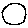
Label: circle